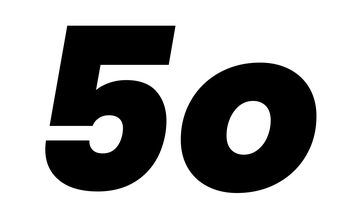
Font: Poppins-ExtraBoldItalic